Question: This is a follow up <URL> where I was looking for a solution to get the axis drawn first, then the data. The answer works for that specific question and example, but it opened a more general question how to change the plotting order of the underlying grobs. First the axis, then the data.
Very much in the way that the panel grid grob can be drawn on top or not.
Panel grid and axis grobs are apparently generated differently - axes more as guide objects rather than "simple" grobs. (Axes are drawn with 'ggplot2:::draw_axis()', whereas the panel grid is built as part of the 'ggplot2:::Layout' object).
I guess this is why axes are drawn on top, and I wondered if the drawing order can be changed.
'''
# An example to play with
library(ggplot2)
df <- data.frame(var = "", val = 0)
ggplot(df) +
geom_point(aes(val, var), color = "red", size = 10) +
scale_x_continuous(
expand = c(0, 0),
limits = c(0,1)
) +
coord_cartesian(clip = "off") +
theme_classic()
'''

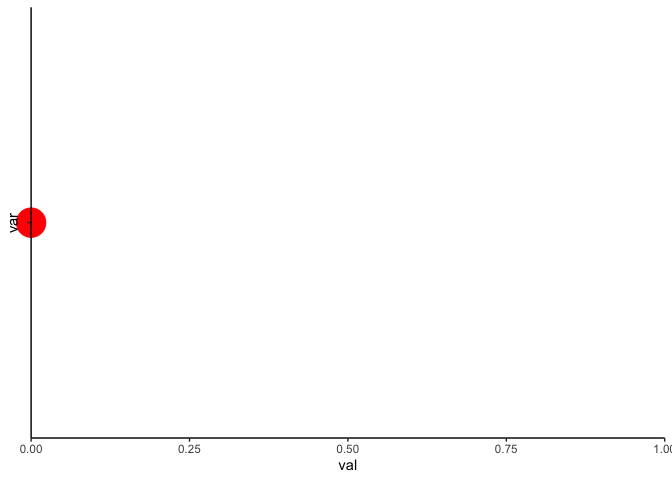
Answer: Since you are looking for a more "on the draw level" solution, then the place to start is to ask "how is the ggplot drawn in the first place?". The answer can be found in the 'print' method for ggplot objects:
'''
ggplot2:::print.ggplot
#> function (x, newpage = is.null(vp), vp = NULL, ...)
#> {
#> set_last_plot(x)
#> if (newpage)
#> grid.newpage()
#> grDevices::recordGraphics(requireNamespace("ggplot2",
#> quietly = TRUE), list(), getNamespace("ggplot2"))
#> data <- ggplot_build(x)
#> gtable <- ggplot_gtable(data)
#> if (is.null(vp)) {
#> grid.draw(gtable)
#> }
#> else {
#> if (is.character(vp))
#> seekViewport(vp)
#> else pushViewport(vp)
#> grid.draw(gtable)
#> upViewport()
#> }
#> invisible(x)
#> }
'''
where you can see that a ggplot is actually drawn by calling 'ggplot_build' on the ggplot object, then 'ggplot_gtable' on the output of 'ggplot_build'.
The difficulty is that the panel, with its background, gridlines and data is created as a distinct grob tree. This is then nested as a single entity inside the final grob table produced by 'ggplot_build'. The axis lines are drawn "on top" of that panel. If you draw these lines first, part of their thickness will be over-drawn with the panel. As mentioned in user20650's answer, this is not a problem if you don't need your plot to have a background color.
To my knowledge, there is no native way to include the axis lines as part of the panel unless you add them yourself as grobs.
The following little suite of functions allows you to take a plot object, remove the axis lines from it and add axis lines into the panel:
'''
get_axis_grobs <- function(p_table)
{
axes <- grep("axis", p_table$layout$name)
axes[sapply(p_table$grobs[axes], function(x) class(x)[1] == "absoluteGrob")]
}
remove_lines_from_axis <- function(axis_grob)
{
axis_grob$children[[grep("polyline", names(axis_grob$children))]] <- zeroGrob()
axis_grob
}
remove_all_axis_lines <- function(p_table)
{
axes <- get_axis_grobs(p_table)
for(i in axes) p_table$grobs[[i]] <- remove_lines_from_axis(p_table$grobs[[i]])
p_table
}
get_panel_grob <- function(p_table)
{
p_table$grobs[[grep("panel", p_table$layout$name)]]
}
add_axis_lines_to_panel <- function(panel)
{
old_order <- panel$childrenOrder
panel <- grid::addGrob(panel, grid::linesGrob(x = unit(c(0, 0), "npc")))
panel <- grid::addGrob(panel, grid::linesGrob(y = unit(c(0, 0), "npc")))
panel$childrenOrder <- c(old_order[1],
setdiff(panel$childrenOrder, old_order),
old_order[2:length(old_order)])
panel
}
'''
These can all be co-ordinated into a single function now to make the whole process much easier:
'''
underplot_axes <- function(p)
{
p_built <- ggplot_build(p)
p_table <- ggplot_gtable(p_built)
p_table <- remove_all_axis_lines(p_table)
p_table$grobs[[grep("panel", p_table$layout$name)]] <-
add_axis_lines_to_panel(get_panel_grob(p_table))
grid::grid.newpage()
grid::grid.draw(p_table)
invisible(p_table)
}
'''
And now you can just call 'underplot_axes' on a ggplot object. I have modified your example a little to create a gray background panel, so that we can see more clearly what's going on:
'''
library(ggplot2)
df <- data.frame(var = "", val = 0)
p <- ggplot(df) +
geom_point(aes(val, var), color = "red", size = 10) +
scale_x_continuous(
expand = c(0, 0),
limits = c(0,1)
) +
coord_cartesian(clip = "off") +
theme_classic() +
theme(panel.background = element_rect(fill = "gray90"))
p
'''

'''
underplot_axes(p)
'''

<URL>
Now, you may consider this "creating fake axes", but I would consider it more as "moving" the axis lines from one place in the grob tree to another. It's a shame that the option doesn't seem to be built into ggplot, but I can also see that it would take a pretty major overhaul of how a ggplot is constructed to allow that option.